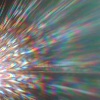
Label: sunburn